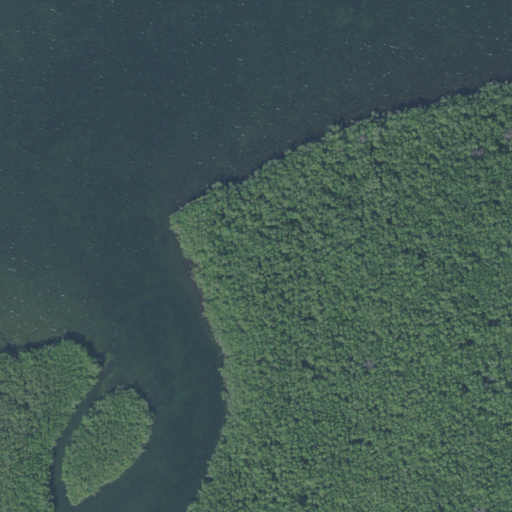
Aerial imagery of cape in Florida named Jew Point containing open water, woody wetlands, and herbaceous wetlands